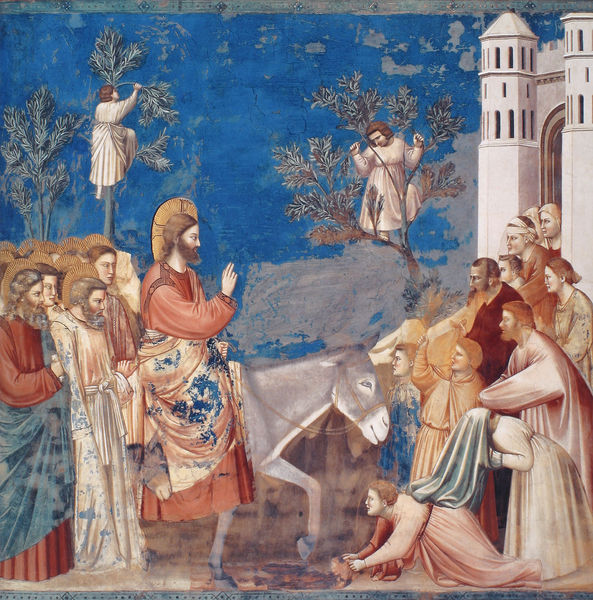
Titel: Arenakapelle / Scrovegni-Kapelle
Künstler: Giotto di Bondone
Standort: Padua, Arenakapelle (EU - I - Venetien)
Schlagwörter: baum, blau, gemälde, mann, bäume, frauen, menschen, stadt, frau, männer, rot, tuch, malerei, teppich, mensch, gewand, esel, pferd, turm, engel, reiten, mauer, gefolge, freude, tor, fuss, türme, bürger, stadttor, palmzweig, gestus, heiligenschein, nimbus, christus, jesus, segen, segnen, empfang, ehrfurcht, stadtmauer, legen, huldigung, palmen, heilige, fresko, jünger, jerusalem, petrus, klettern, heiligenscheine, einzug, giotto, heilgenschein, nimben, betlehem, palmsonntag, chrisus, einzug nach jerusalem, palem, eimpfang